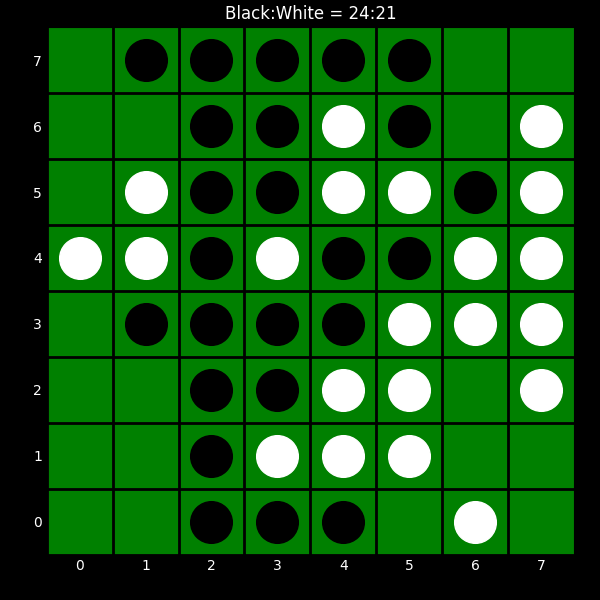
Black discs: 24
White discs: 21